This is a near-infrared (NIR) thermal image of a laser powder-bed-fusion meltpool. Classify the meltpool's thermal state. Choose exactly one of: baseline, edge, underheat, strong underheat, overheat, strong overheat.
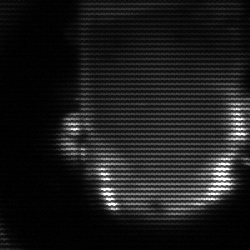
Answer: baseline